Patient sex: M
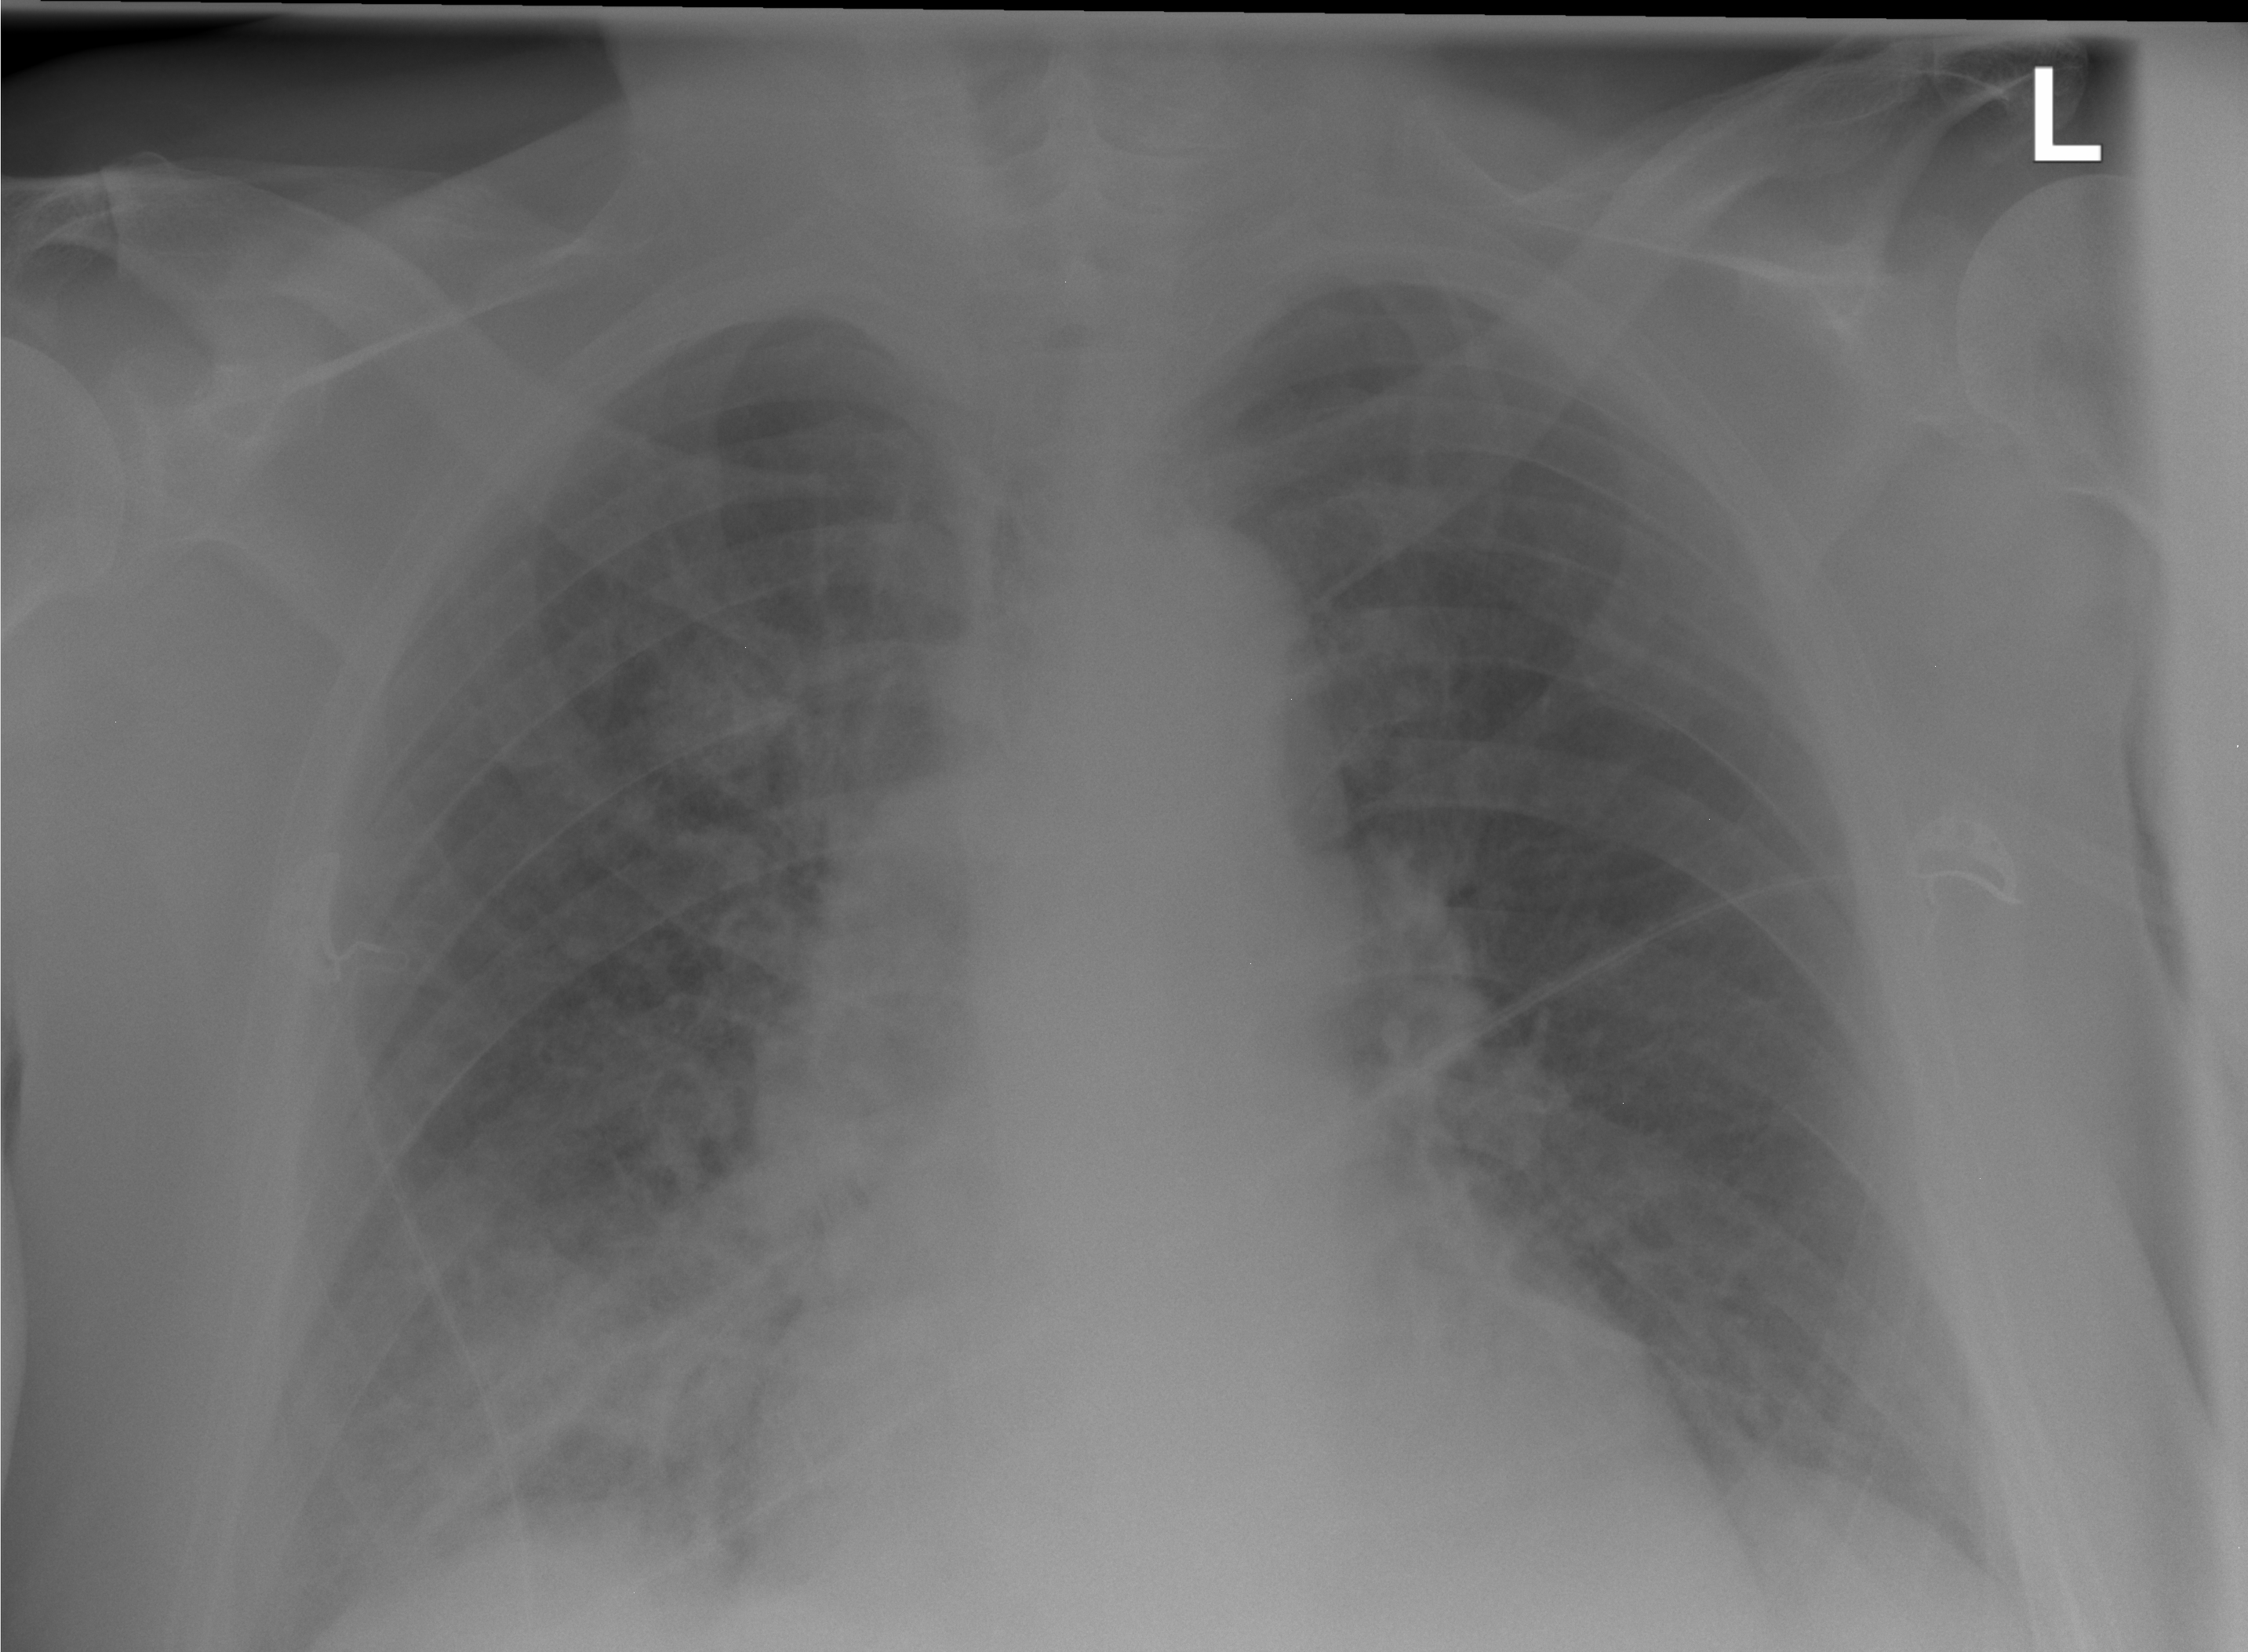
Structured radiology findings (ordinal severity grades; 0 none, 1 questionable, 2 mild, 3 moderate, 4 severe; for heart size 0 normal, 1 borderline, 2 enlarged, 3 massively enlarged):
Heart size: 1
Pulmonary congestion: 1
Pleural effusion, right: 1
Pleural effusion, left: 0
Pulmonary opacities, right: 2
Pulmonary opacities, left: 1
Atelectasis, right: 2
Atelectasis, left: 0